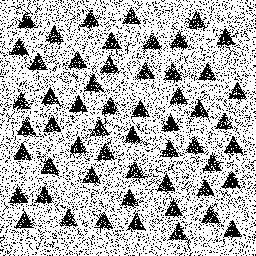
Squares: 0
Triangles: 55
Stars: 0
Total shapes: 55